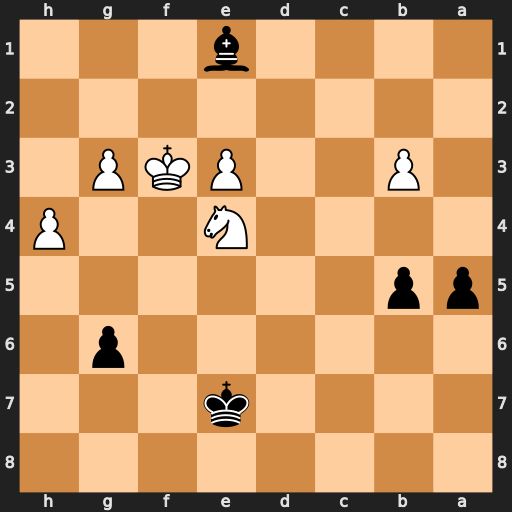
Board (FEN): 8/4k3/6p1/pp6/4N2P/1P2PKP1/8/4b3
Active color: b
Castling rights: -
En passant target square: -
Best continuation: a4 bxa4 bxa4 Nc5 a3